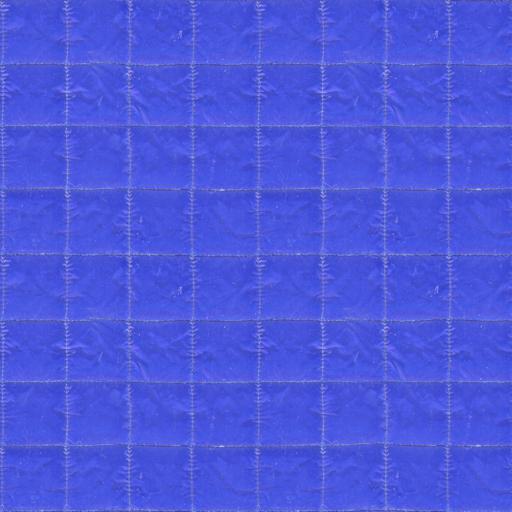
Tags: blue fabric polyester substance vest